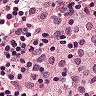
Metastatic tissue present: no